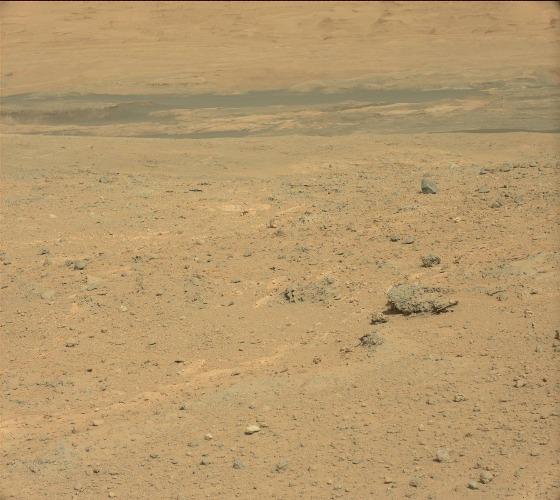
Terrain classes present: Gravel / Sand / Soil, Rock